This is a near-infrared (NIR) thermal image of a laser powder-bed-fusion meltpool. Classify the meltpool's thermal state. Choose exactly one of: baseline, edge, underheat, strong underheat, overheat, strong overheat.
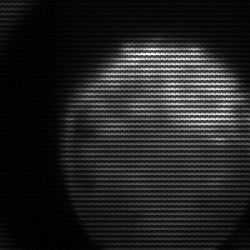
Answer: edge